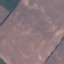
Land use / land cover: AnnualCrop